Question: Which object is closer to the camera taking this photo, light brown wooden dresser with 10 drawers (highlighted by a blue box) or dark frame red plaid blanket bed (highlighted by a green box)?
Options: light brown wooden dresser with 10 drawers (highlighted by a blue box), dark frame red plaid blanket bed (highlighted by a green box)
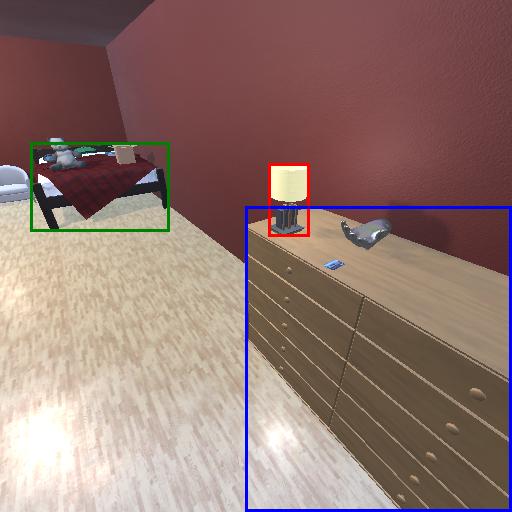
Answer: light brown wooden dresser with 10 drawers (highlighted by a blue box)